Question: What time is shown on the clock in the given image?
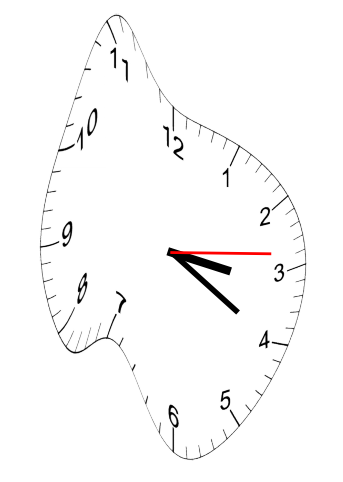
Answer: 03:20:14